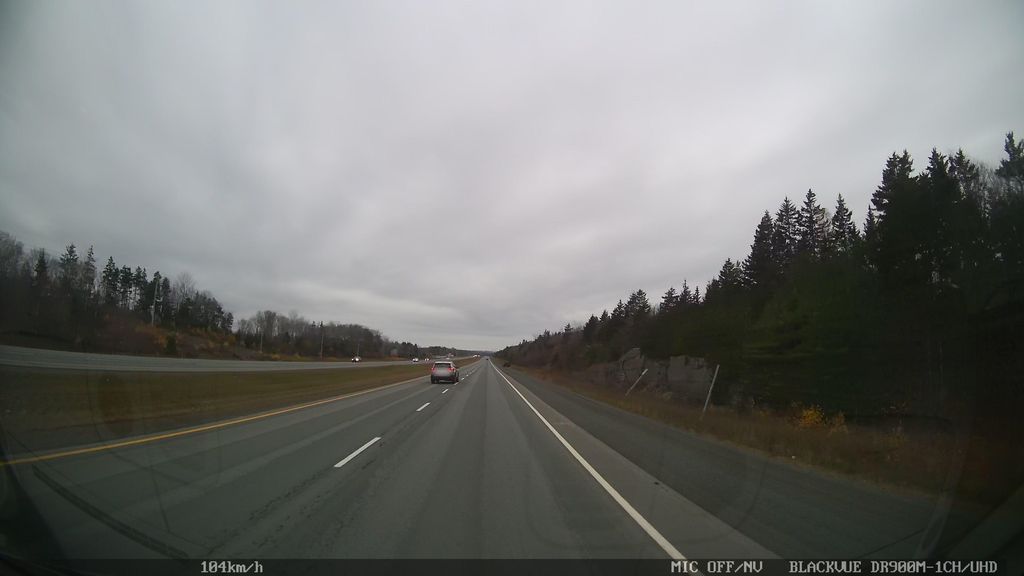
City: halifax